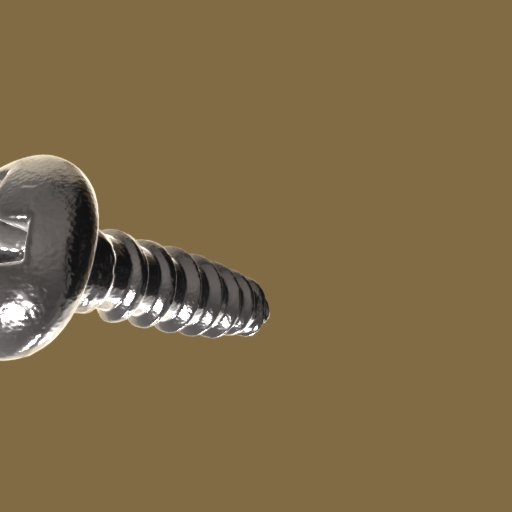
Label: screw